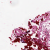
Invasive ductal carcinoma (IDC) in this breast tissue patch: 0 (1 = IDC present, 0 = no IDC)